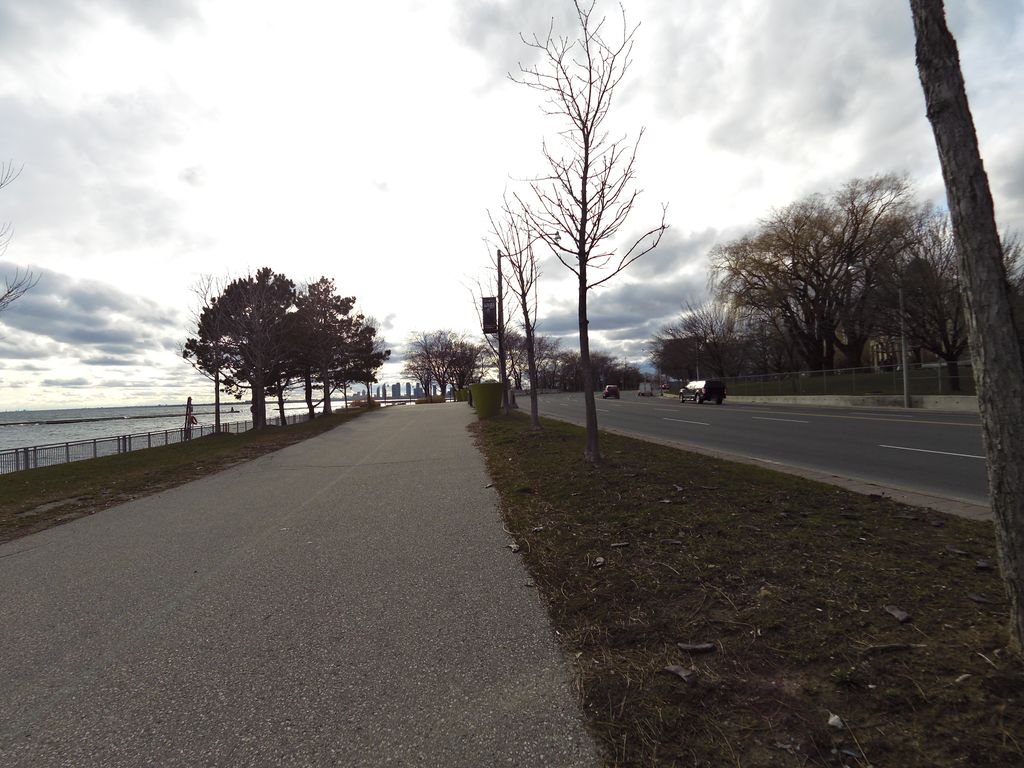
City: toronto